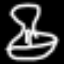
Label: hourglass